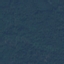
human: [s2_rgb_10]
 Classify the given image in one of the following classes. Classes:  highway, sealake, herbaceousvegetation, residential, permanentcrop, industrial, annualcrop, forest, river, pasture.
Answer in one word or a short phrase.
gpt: Forest